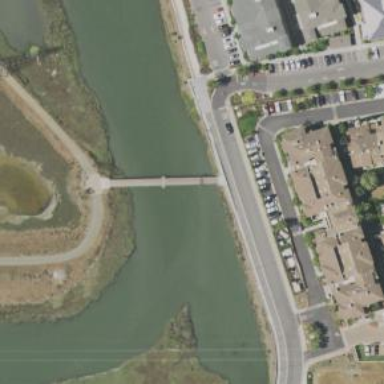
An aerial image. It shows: Footway road with beam bridge structure.